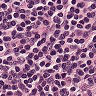
Metastatic tissue present: no